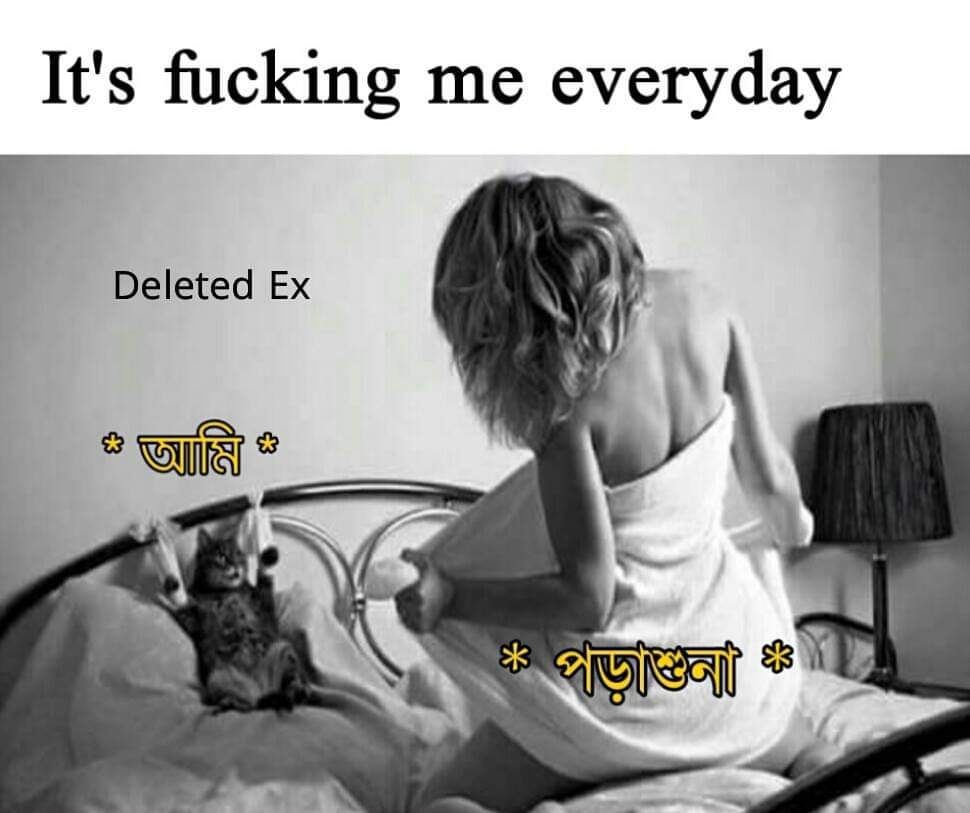
Caption: It's fucking me everyday   Deleted Ex     *আমি *      * পড়াশুনা *
Label: non-hate